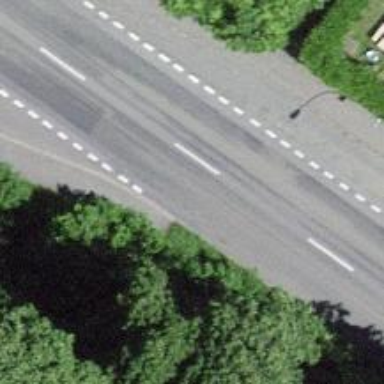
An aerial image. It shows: Asphalt road classified as tertiary.